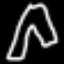
Label: pants